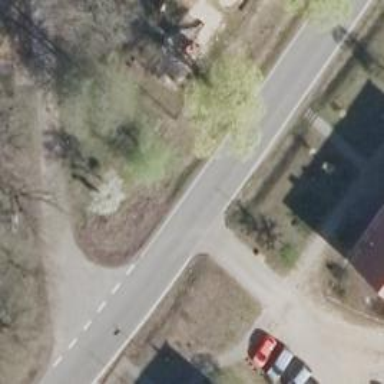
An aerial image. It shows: Tertiary road with asphalt surface and sidewalk on the left.